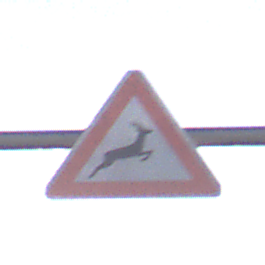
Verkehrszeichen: WildwechselLinks
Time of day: MorningAfternoon
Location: Outdoor (RoadRail)
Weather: PartlyCloudy
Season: NotSpecified
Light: Natural